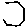
Label: hexagon